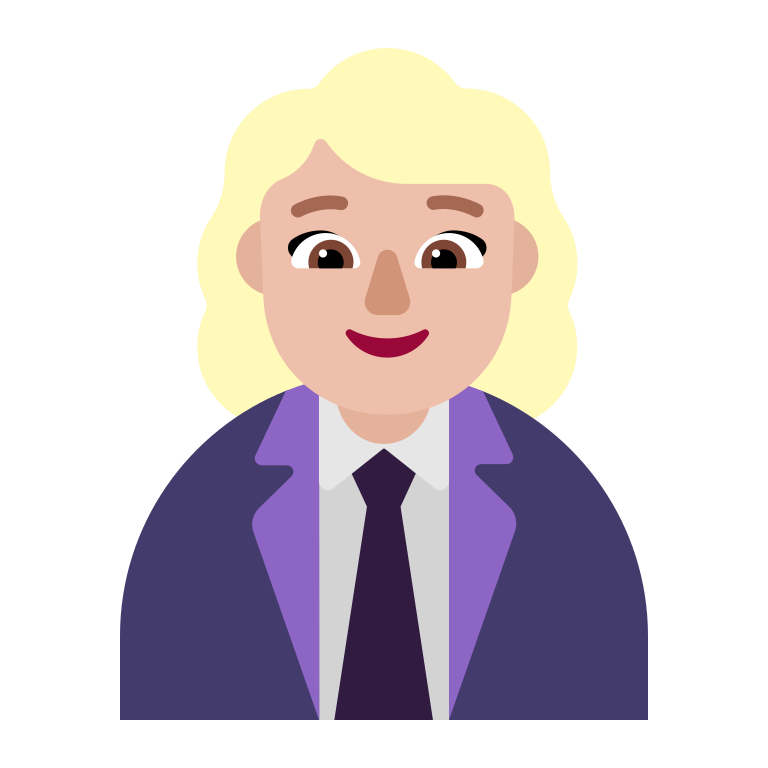
woman office worker flat  light